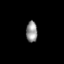
Tissue: lung
Cell type: Myeloid cells
Senescence score: 0.1849
Nuclear area (px): 228
Mean DAPI intensity: 148.917